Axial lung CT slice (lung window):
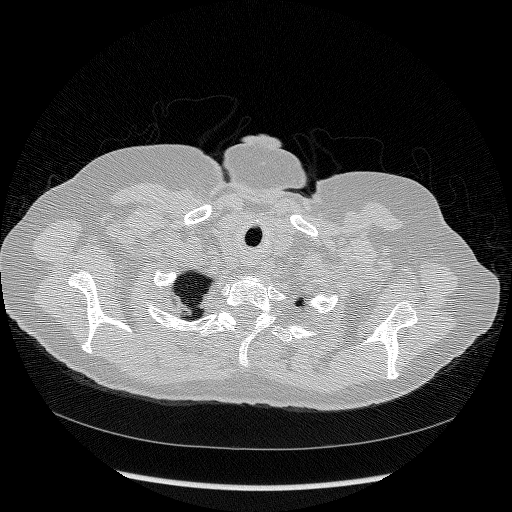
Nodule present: no